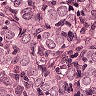
Metastatic tissue present: yes